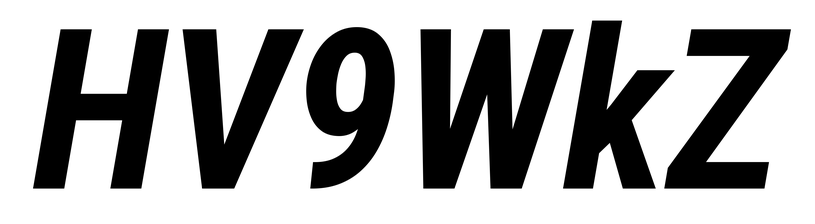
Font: Roboto-Italic_Condensed_Bold_Italic